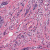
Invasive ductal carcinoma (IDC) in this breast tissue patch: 1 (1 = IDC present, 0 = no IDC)